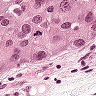
Metastatic tissue present: yes